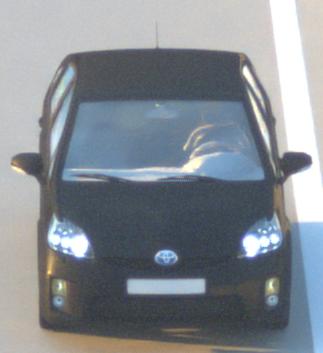
Make: Toyota
Model: Prius 1.5 Hybrid
Detailed model: Prius (HW2)
Model produced from: 2006/03
Model produced until: 2009/06
Doors: 5
Color: black
Road condition: dry road
Daytime: sunrise or sunset
Contrast: medium contrast